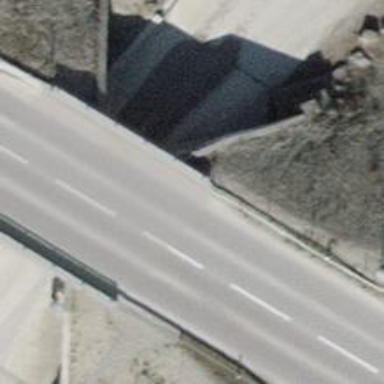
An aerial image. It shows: Tertiary road passing over bridge.